Question: I keep getting an error on my count parts, inside the while loop. I attached a screenshot so you can see my exact issue. If anyone could help me figure this out, I would be very grateful. I'm stumped!
-updated- (I updated the screenshot, so please look at that for more info!)

Code:
'''
int size = 100;
String[] teams = new string [100];
String[] teamWins = new string [100] ;
private void Form1_Load(object sender, EventArgs e)
{
string fileReader;
StreamReader inputFile = File.OpenText("Teams.txt");
StreamReader inputFile2 = File.OpenText("WorldSeriesWinners.txt");
int counter = 0;
int counter2 = 0;
while (!inputFile.EndOfStream)
{
fileReader = inputFile.ReadLine();
listBox1.Items.Add(fileReader);
teams[counter] = fileReader;
counter++;
}
inputFile.Close();
// Populates the teamWins array
while (!inputFile2.EndOfStream)
{
fileReader = inputFile2.ReadLine();
teamWins[counter2] = fileReader;
counter2++;
}
inputFile2.Close();
}
private void listBox1_SelectedIndexChanged(object sender, EventArgs e)
{
string selectedItem = listBox1.SelectedIndex.ToString();
int count = 0;
int wins = 0;
while (count > teamWins.Length);
if (selectedItem == teamWins[count])
{
wins++;
count++;
}
else
{
count++;
}
}
'''
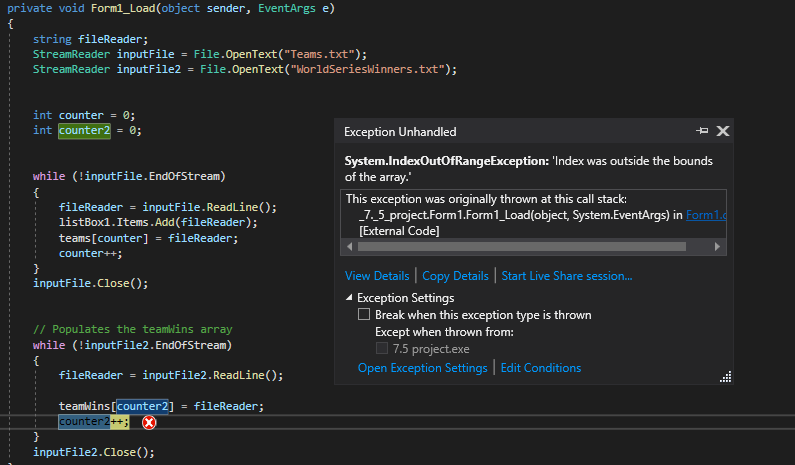
Answer: The issue is that you are mistakenly using the first counter in your 2nd loop.
Just correct to use 'counter2' instead of 'counter' one, or reset the first counter.
You have it correct in your code here:
'''
while (!inputFile2.EndOfStream)
{
fileReader = inputFile2.ReadLine();
teamWins[counter2] = fileReader;
counter2++;
}
'''